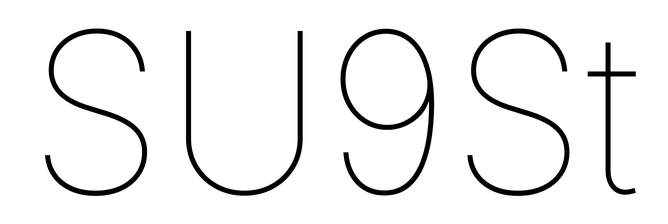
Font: Inter_Thin